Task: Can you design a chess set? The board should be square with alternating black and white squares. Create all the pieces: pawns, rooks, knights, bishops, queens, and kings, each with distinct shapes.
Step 3228:
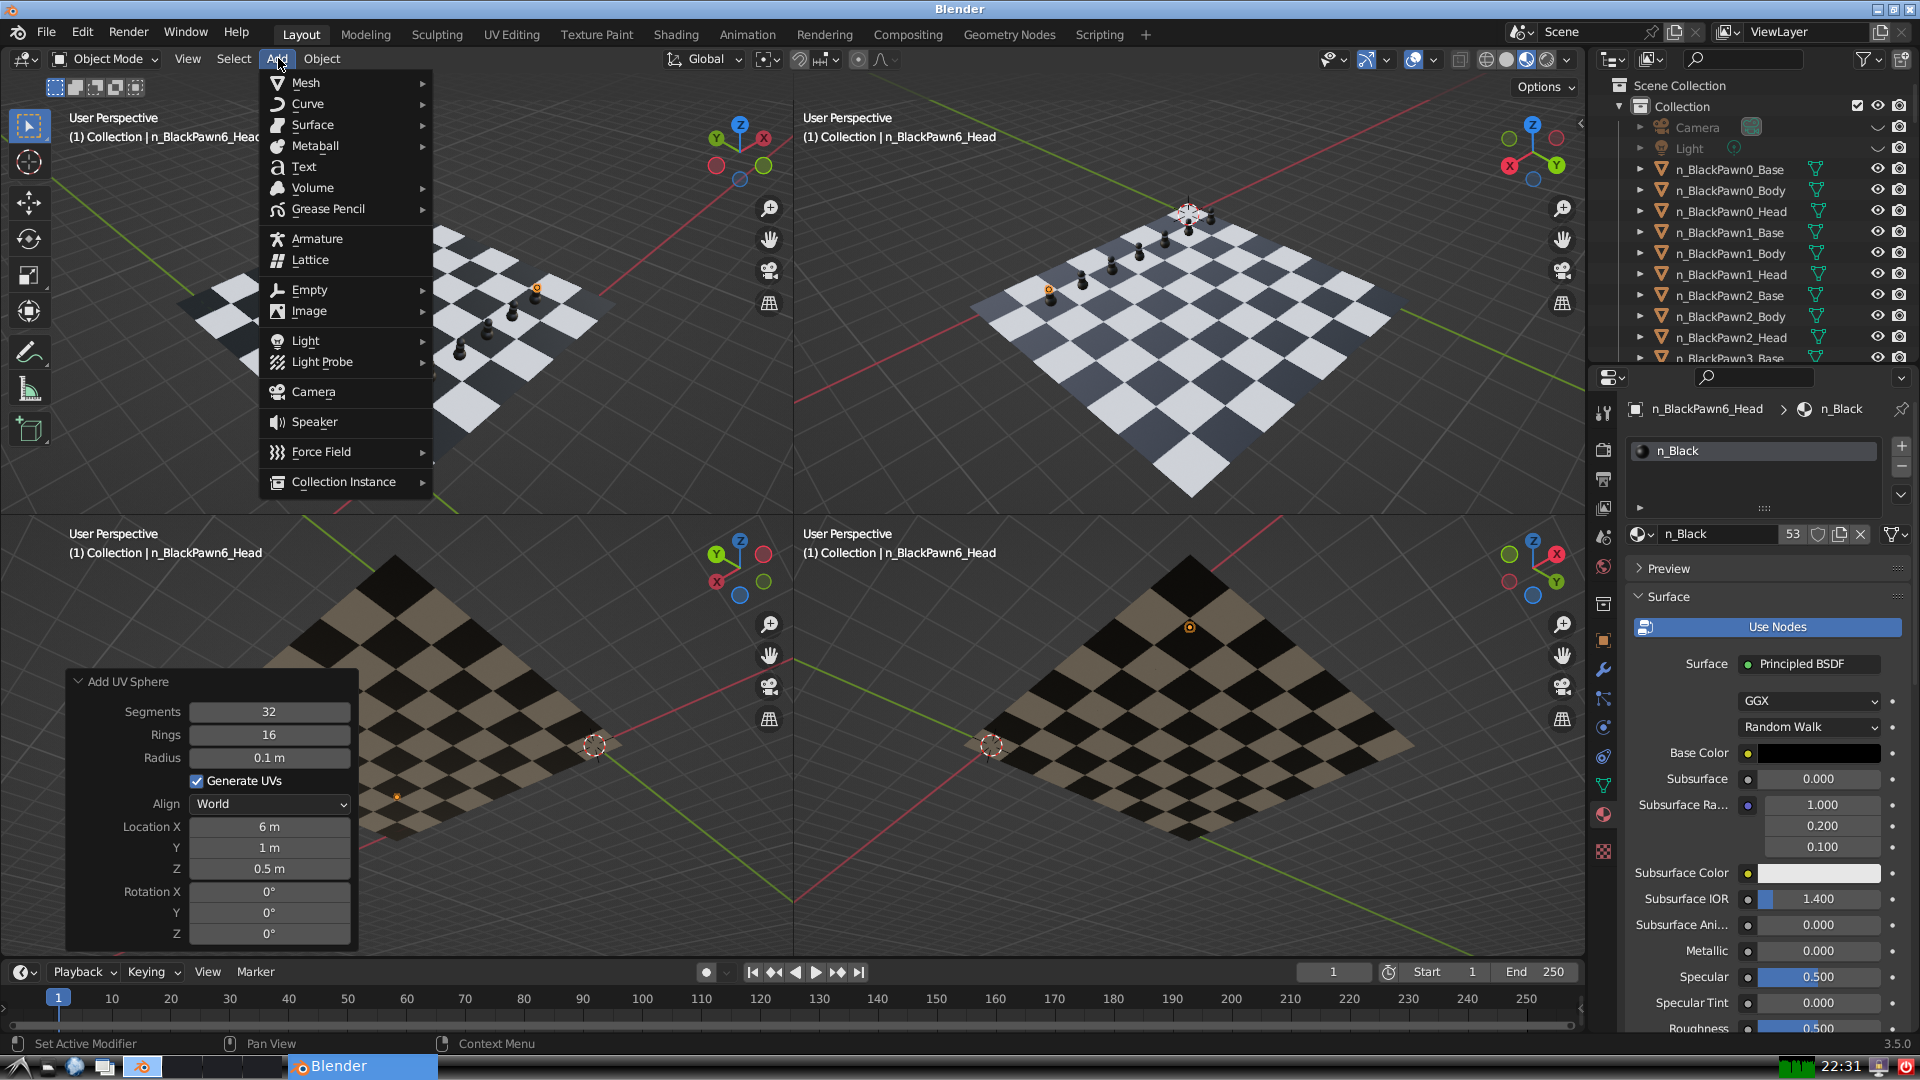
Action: {"mouse_move": [304, 82]}